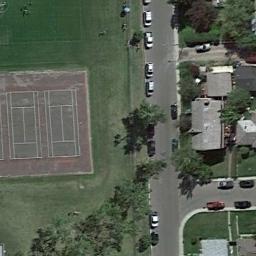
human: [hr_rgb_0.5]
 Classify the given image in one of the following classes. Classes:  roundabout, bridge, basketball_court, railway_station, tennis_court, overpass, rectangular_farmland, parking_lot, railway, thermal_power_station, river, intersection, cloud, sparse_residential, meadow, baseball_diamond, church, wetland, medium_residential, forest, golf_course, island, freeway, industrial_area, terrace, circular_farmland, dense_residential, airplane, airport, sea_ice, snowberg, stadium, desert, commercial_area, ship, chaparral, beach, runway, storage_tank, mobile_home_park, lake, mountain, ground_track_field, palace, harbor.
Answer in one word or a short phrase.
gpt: tennis_court